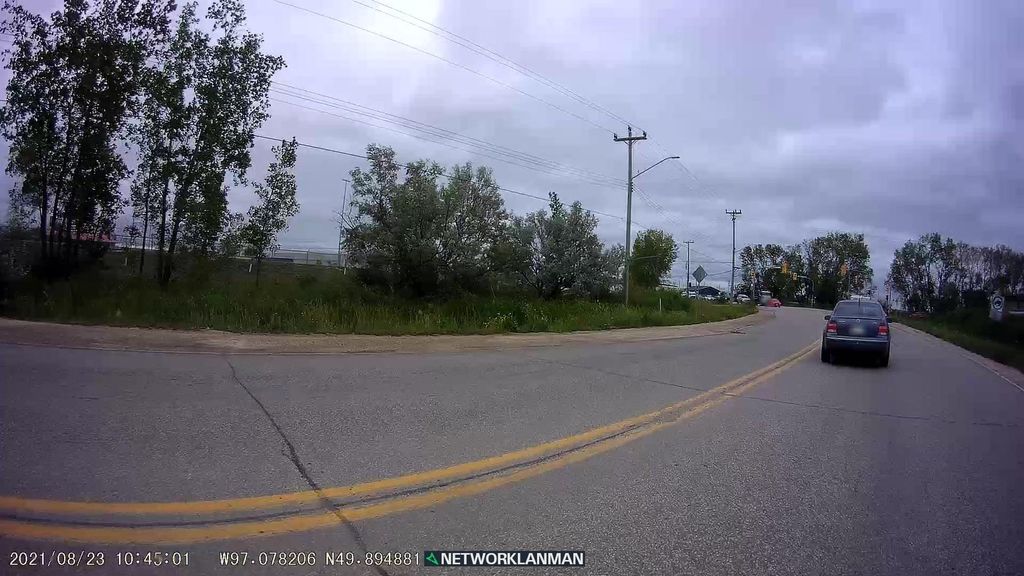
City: winnipeg